Question: I have installed the indexMenu plugin, in my sidebar I have created a menu like this:
'''
...
{{indexmenu>.#1|js#kde.png}}
'''
and I want to hide one entry in my menu:

How can I do this?
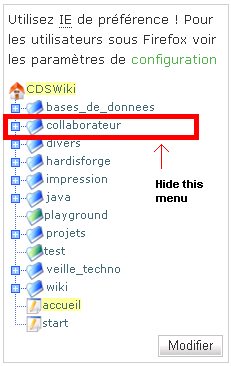
Answer: I was a little bit confused, in case you want to hide this menu item, then why don't just not create this item?
Please correct me if my understanding wrong.
Maybe this link helps? <URL>